Field crop: maize
Growth stage: 2
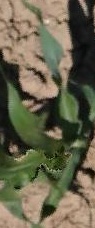
Species: maize